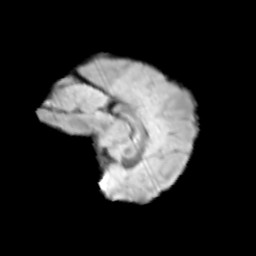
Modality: T2w
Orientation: sagittal
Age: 11
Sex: female
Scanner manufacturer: siemens
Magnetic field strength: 3 T
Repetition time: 3.8 s
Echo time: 0.07 s